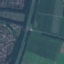
Land use / land cover class: Highway